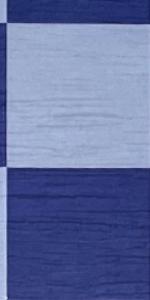
Label: Empty